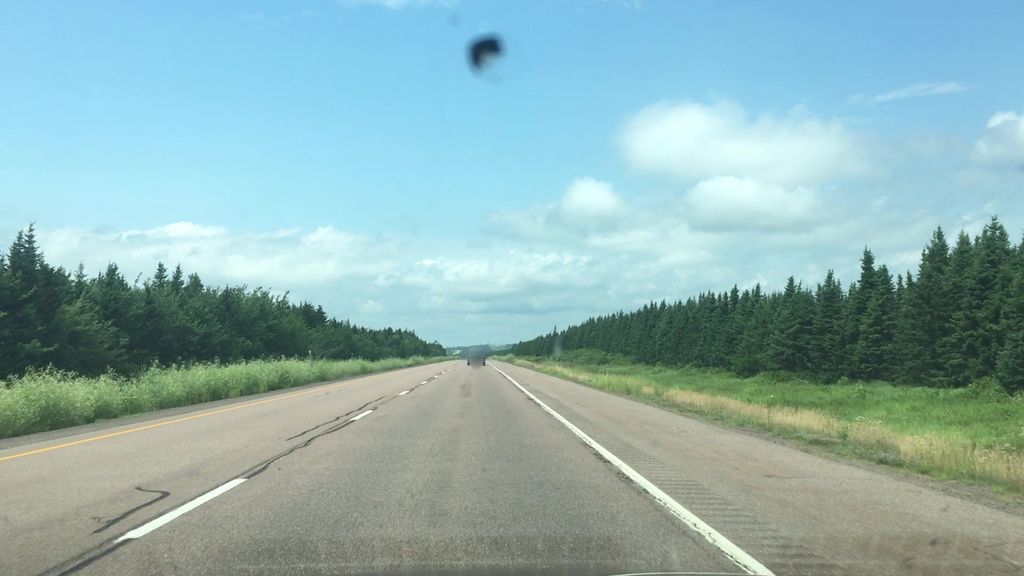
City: charlottetown